三年级 · 度量几何学

罗英家

807 米 528 米

(1) 李姗家到罗英家相距多少米?

(2) 罗英家到学校比李姗家到学校近多少米?
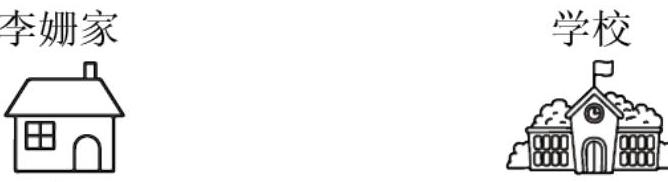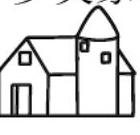
答案: (1) 1335 米;

(2) 279 米
【分析】(1) 李姗家和罗英家分布在学校的两侧, 用李姗家到学校的距离加罗英家到学校的距离,就是李姗家到罗英家相距多少米。

(2) 用李姗家到学校的距离减罗英家到学校的距离, 就是罗英家到学校比李姗家到学校近多少米。

【详解】 (1) $807+528=1335$ (米)

答: 李姗家到罗英家相距 1335 米。

(2) $807-528=279$ (米)

答: 罗英家到学校比李姗家到学校近 279 米。

【点睛】整数列坚式计算时, 注意进位、退位和运算符号, 细心解答即可。